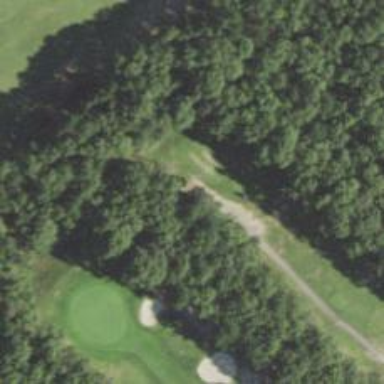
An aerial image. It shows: Path for golf carts.